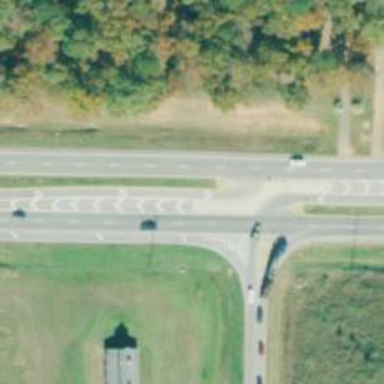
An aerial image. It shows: Trunk link road with asphalt surface.